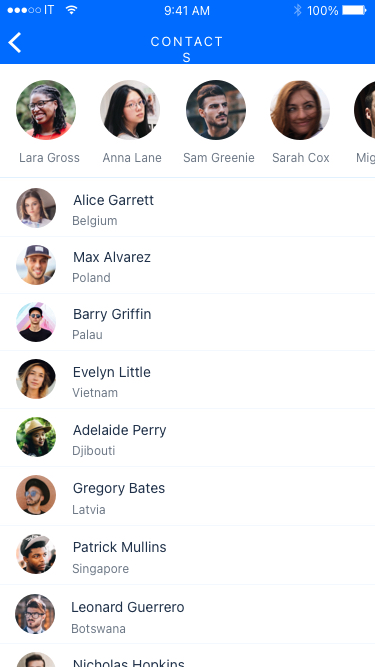
Text in this UI design:
Nicholas Hopkins
Botswana
Leonard Guerrero
Singapore
Patrick Mullins
Latvia
Gregory Bates
Djibouti
Adelaide Perry
Vietnam
Evelyn Little
Palau
Barry Griffin
Poland
Max Alvarez
Belgium
Alice Garrett
Miguel Guzman
Sarah Cox
Sam Greenie
Anna Lane
Lara Gross
100%
9:41 AM
IT
CONTACTS